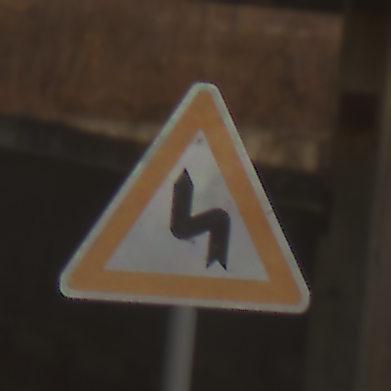
Verkehrszeichen: DoppelkurveZunaechstLinks
Umgebung: Roofed, Suburban
Tageszeit: SunriseSunset
Wetter: Clear
Licht: Natural
Jahreszeit: NotSpecified
Kontrast: MediumContrast